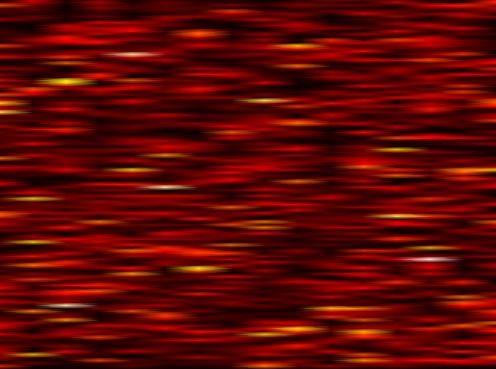
Label: FOFDM